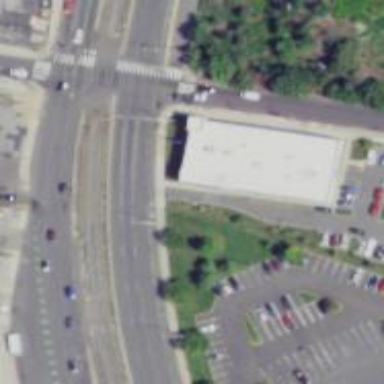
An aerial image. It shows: Unmarked crossing on the road.